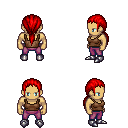
a pixel art fantasy rpg character, male body template, human, tanned skin, brown pirate shirt, magenta pants, red ponytail hairstyle, metal boots, four views (front, back, left, right), 2x2 character sprite sheet, small pixel art, hard edges, no anti-aliasing